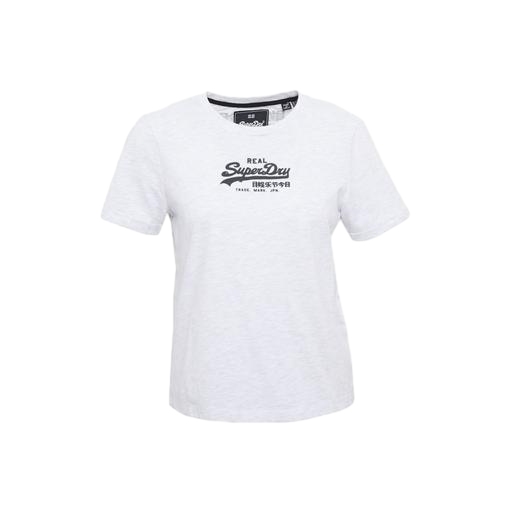
athletic logo graphic tee, graphic tee, graphic t, white background